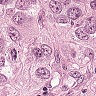
Metastatic tissue present: yes